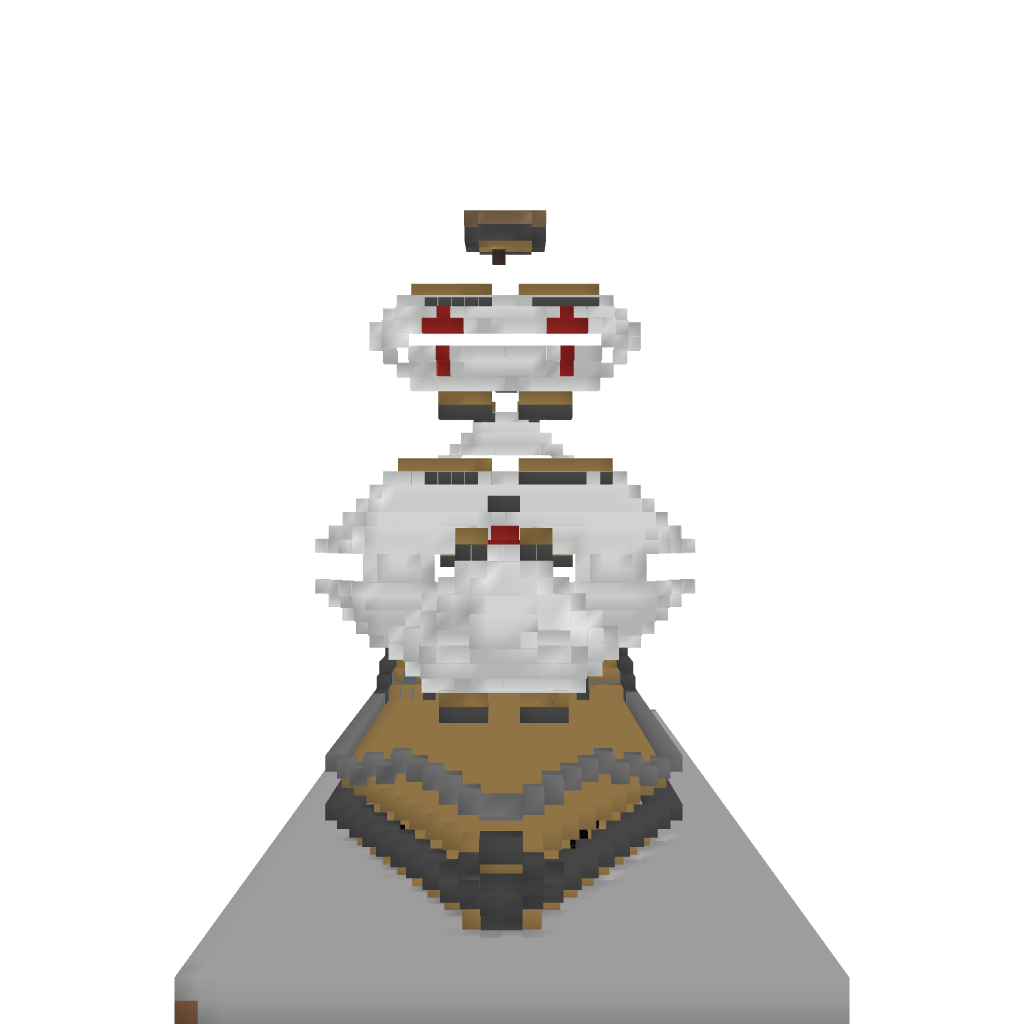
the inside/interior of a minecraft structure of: The ship of the Templars